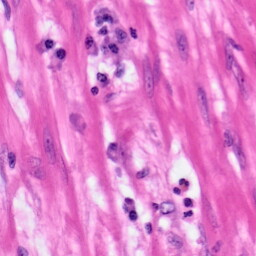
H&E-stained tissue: Pancreatic